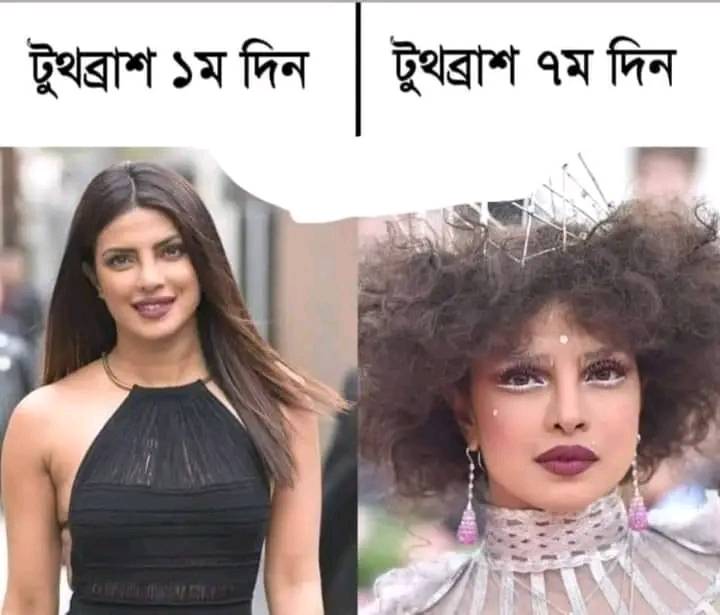
Text: টুথব্রাশ ১ম দিন টুথব্রাশ ৭ম দিন
Label: Non Hate